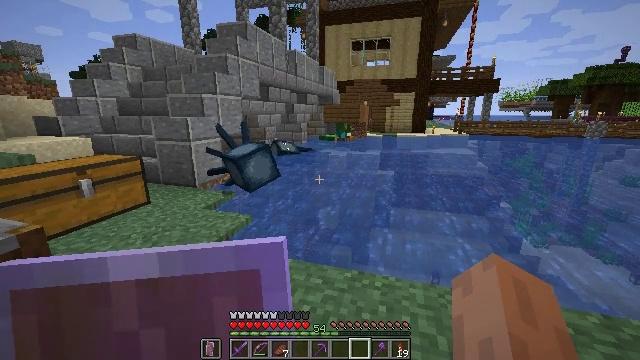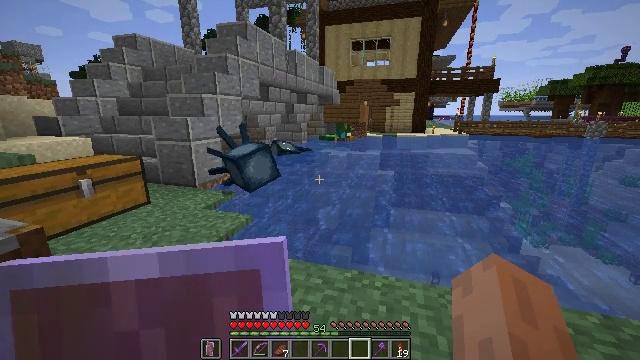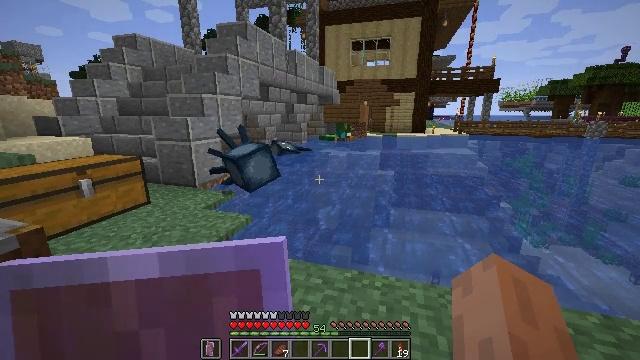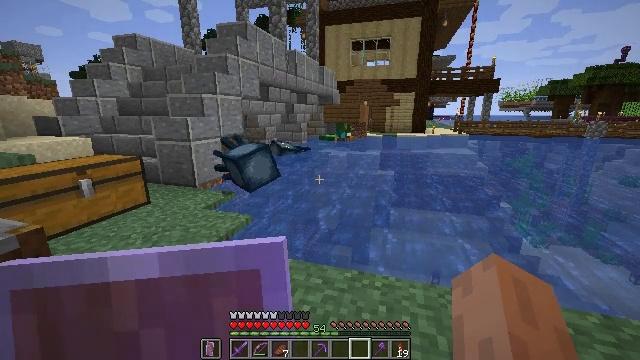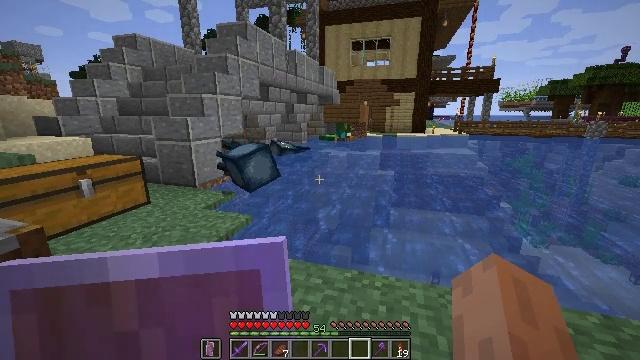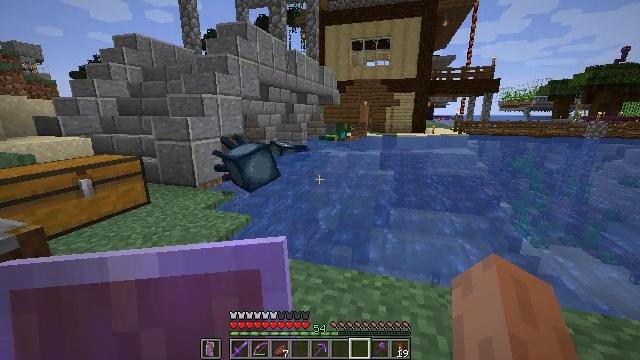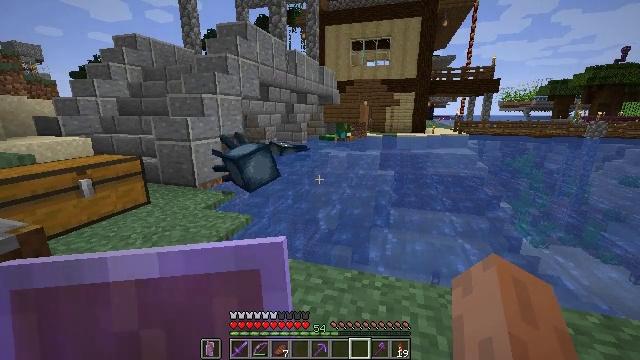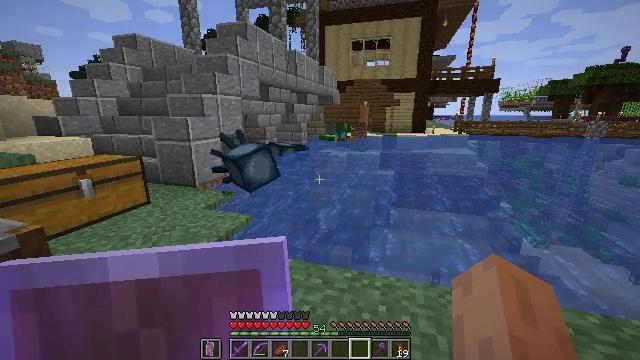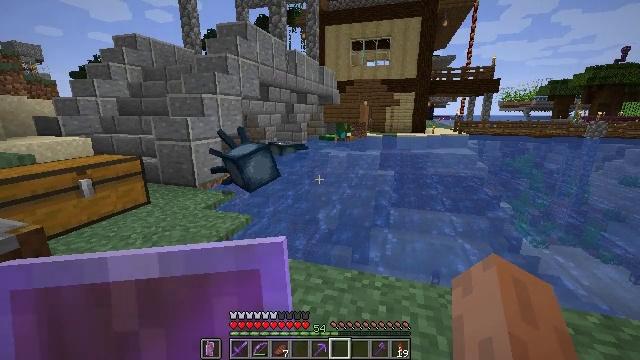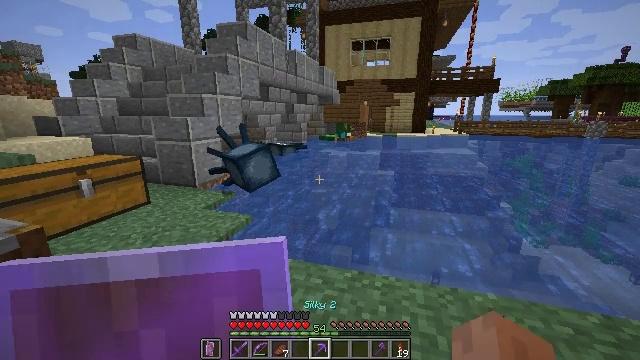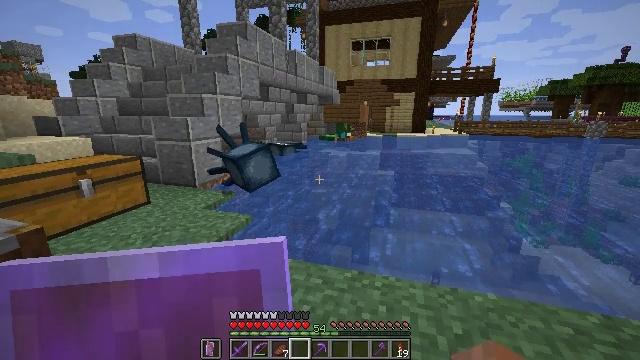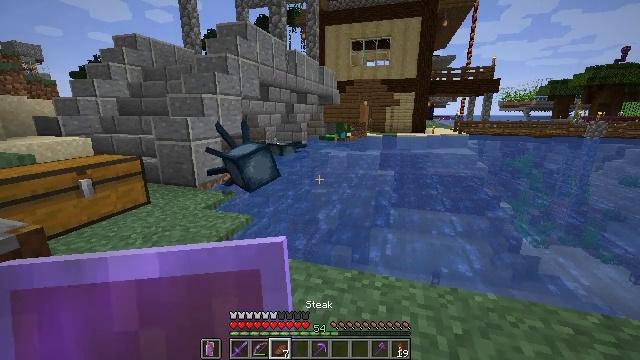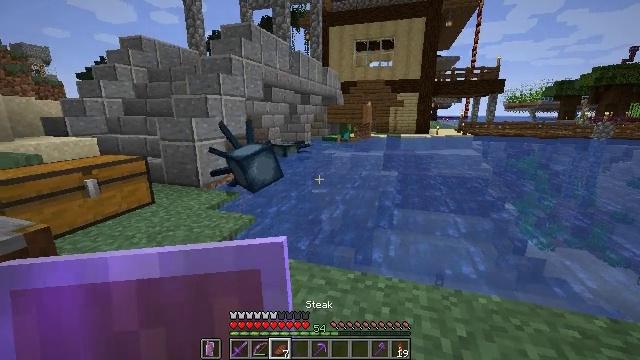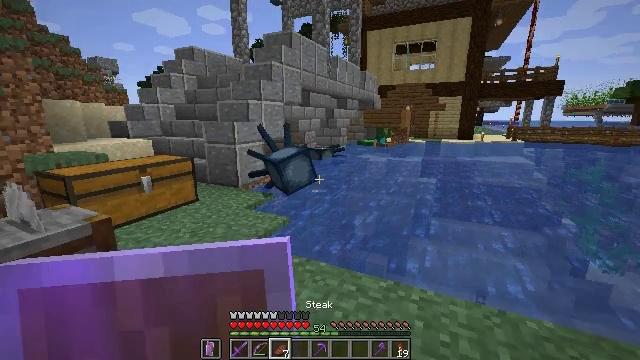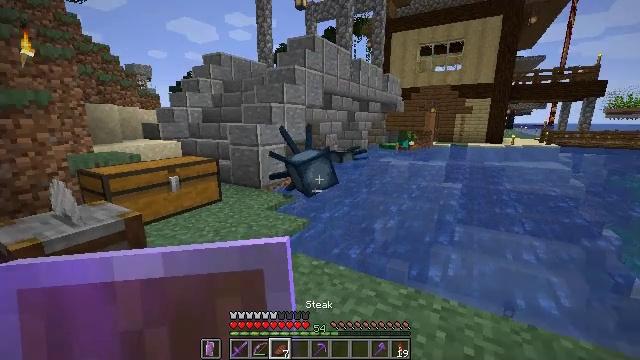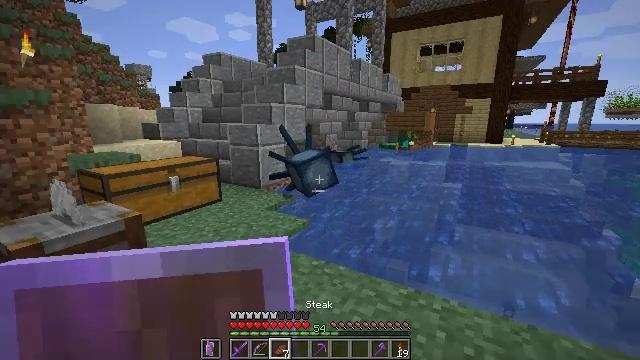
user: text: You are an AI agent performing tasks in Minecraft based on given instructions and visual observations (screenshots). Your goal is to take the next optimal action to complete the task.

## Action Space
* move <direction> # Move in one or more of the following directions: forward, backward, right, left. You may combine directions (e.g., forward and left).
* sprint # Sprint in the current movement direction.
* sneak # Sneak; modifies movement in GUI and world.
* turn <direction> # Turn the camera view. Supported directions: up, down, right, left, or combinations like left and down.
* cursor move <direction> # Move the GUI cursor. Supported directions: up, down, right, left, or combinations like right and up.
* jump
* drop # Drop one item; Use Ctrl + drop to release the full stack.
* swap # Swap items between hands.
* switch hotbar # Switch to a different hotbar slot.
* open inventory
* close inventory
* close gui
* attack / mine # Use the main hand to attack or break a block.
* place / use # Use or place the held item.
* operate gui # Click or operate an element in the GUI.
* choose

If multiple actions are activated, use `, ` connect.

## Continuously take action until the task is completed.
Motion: motion action
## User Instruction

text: Hunt a squid.
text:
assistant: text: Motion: no_op
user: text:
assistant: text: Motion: no_op
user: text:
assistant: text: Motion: no_op
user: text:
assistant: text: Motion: no_op
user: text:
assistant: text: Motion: no_op
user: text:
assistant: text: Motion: no_op
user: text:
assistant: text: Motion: no_op
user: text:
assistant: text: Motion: no_op
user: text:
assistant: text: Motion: no_op
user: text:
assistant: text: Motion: no_op
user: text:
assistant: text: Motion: no_op
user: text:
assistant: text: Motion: no_op
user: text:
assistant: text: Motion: turn left
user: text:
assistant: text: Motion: turn left
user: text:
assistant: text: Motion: no_op
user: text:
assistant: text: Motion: no_op
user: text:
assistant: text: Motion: no_op
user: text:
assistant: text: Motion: no_op
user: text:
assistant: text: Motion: turn left
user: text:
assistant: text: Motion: turn left
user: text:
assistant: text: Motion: no_op
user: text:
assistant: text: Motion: no_op
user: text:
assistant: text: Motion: no_op
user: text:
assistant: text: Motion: no_op
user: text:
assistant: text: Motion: no_op
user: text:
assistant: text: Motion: no_op
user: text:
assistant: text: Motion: no_op
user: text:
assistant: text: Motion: no_op
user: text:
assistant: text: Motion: move forward
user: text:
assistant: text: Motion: move forward